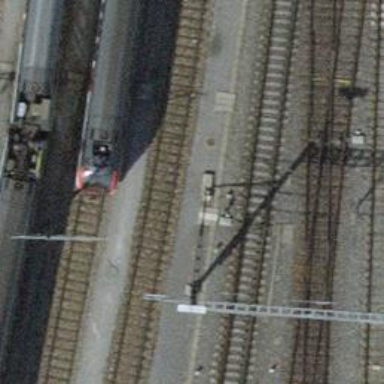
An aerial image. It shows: Single railway track with electrified contact line.